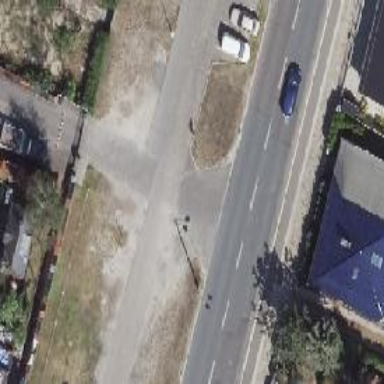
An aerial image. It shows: Secondary road with asphalt surface. It includes marked cycle track on the right side.